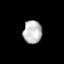
Tissue: lung
Cell type: Epithelial cells
Senescence score: 0.228
Nuclear area (px): 421
Mean DAPI intensity: 188.641